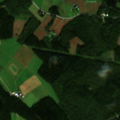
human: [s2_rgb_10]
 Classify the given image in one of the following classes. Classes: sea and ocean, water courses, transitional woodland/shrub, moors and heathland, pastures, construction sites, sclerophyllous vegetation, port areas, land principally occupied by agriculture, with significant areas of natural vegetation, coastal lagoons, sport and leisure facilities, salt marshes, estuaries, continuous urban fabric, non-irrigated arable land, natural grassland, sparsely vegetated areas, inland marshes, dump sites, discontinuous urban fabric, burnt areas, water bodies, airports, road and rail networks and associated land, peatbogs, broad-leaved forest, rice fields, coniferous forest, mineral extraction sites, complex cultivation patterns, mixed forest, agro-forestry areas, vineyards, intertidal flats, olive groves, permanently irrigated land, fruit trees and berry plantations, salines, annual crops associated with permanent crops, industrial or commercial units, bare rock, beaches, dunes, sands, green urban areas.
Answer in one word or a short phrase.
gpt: non-irrigated arable land, land principally occupied by agriculture, with significant areas of natural vegetation, mixed forest